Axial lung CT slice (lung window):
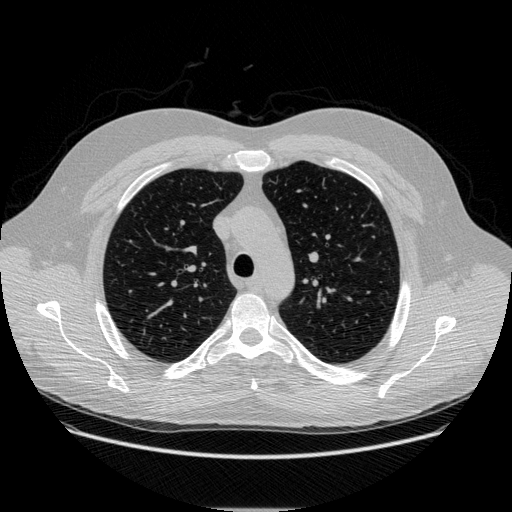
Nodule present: no